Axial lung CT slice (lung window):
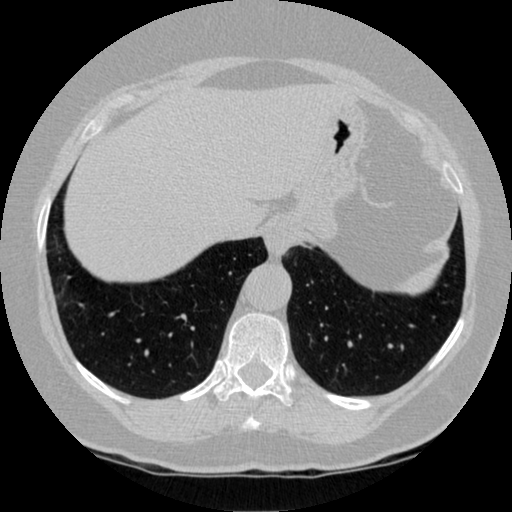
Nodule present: no